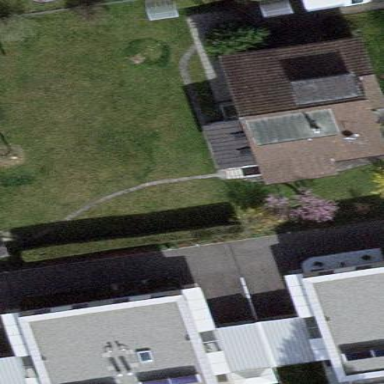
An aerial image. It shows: Garden surrounded by fence.